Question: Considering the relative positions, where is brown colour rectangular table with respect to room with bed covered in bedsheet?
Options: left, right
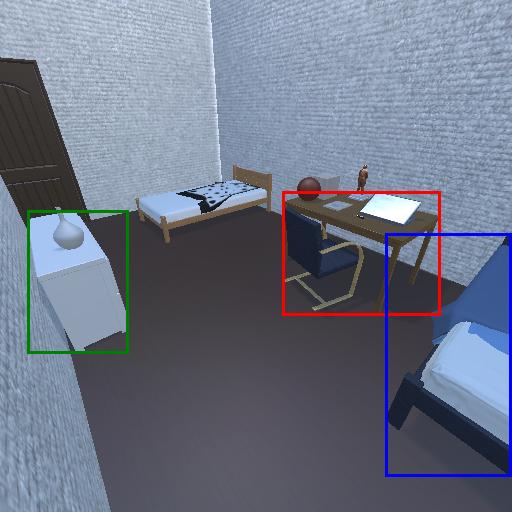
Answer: left